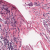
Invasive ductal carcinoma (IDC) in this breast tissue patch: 0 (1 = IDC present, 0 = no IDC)